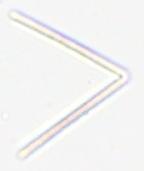
Label: Thalassionema